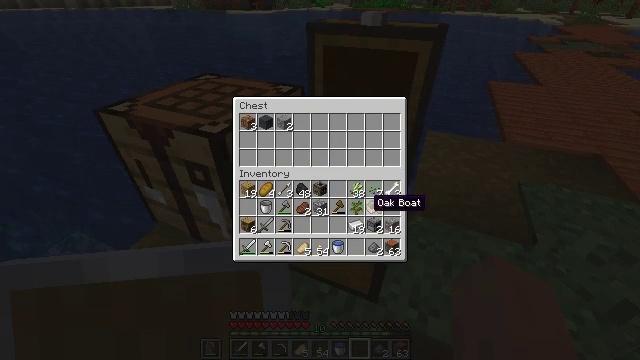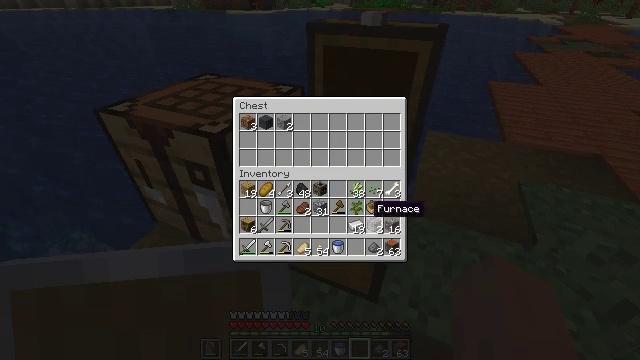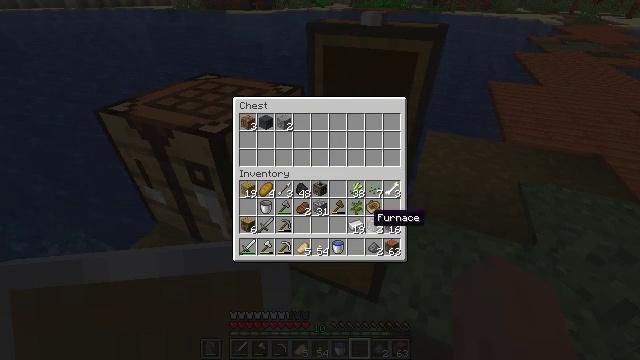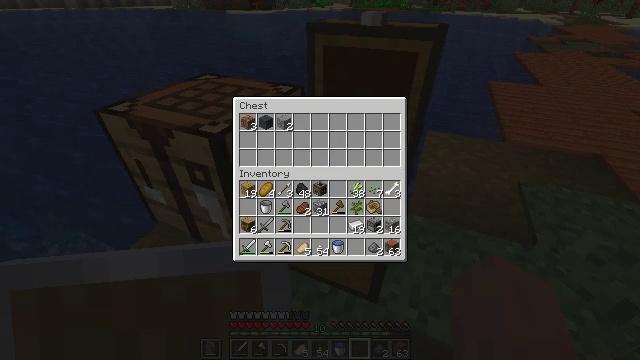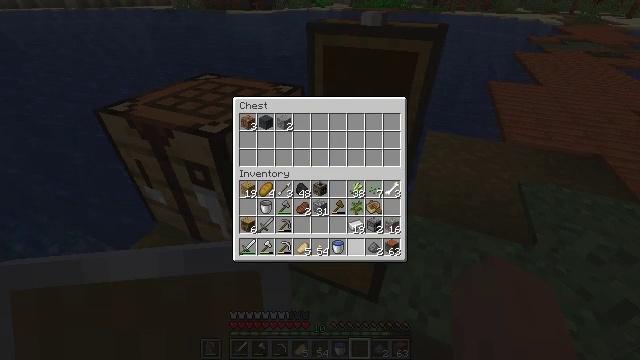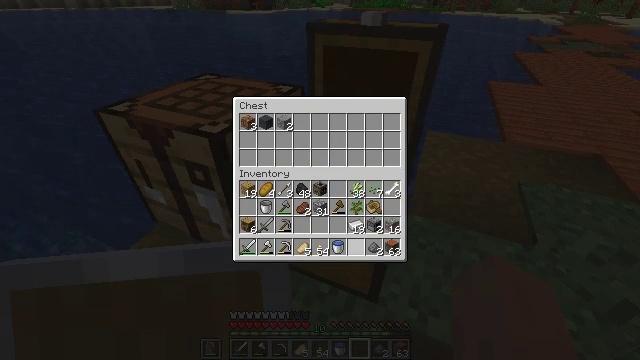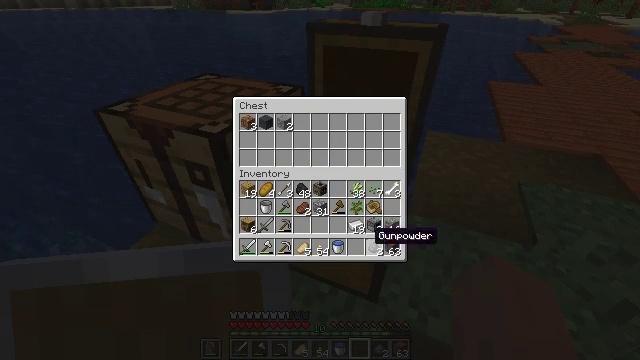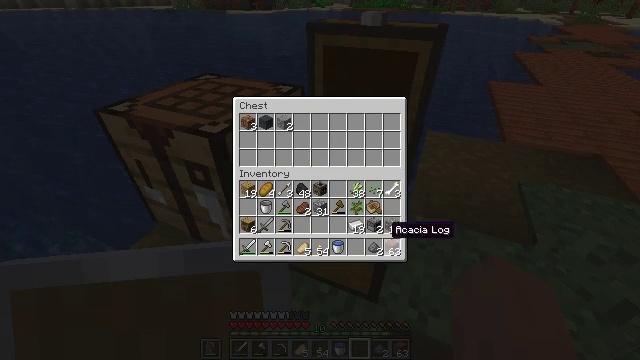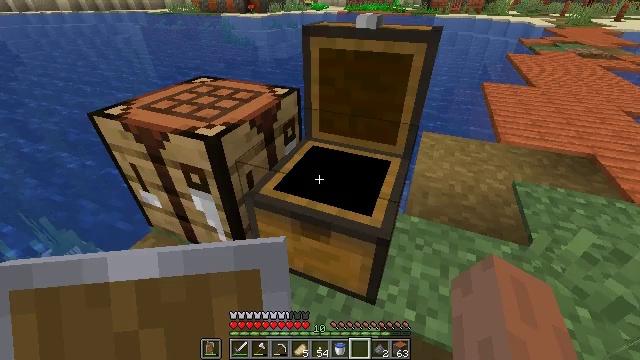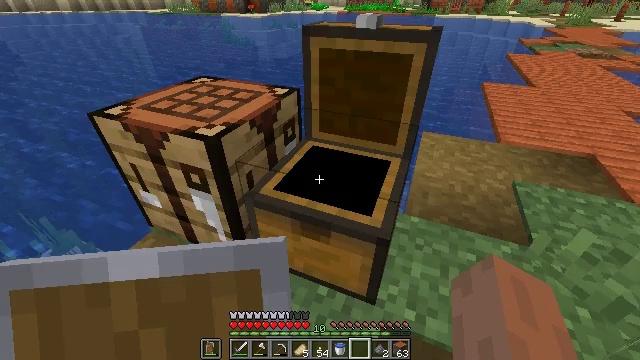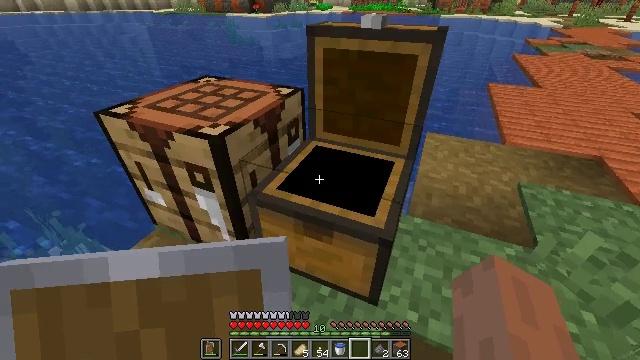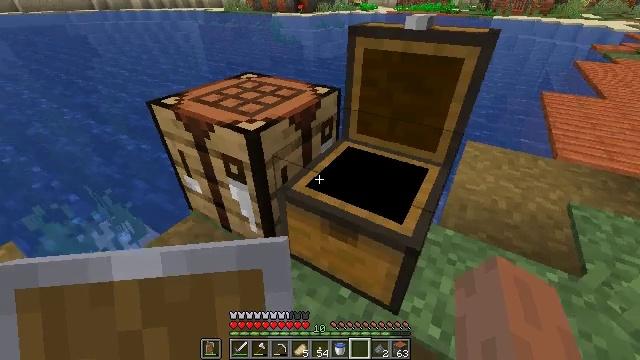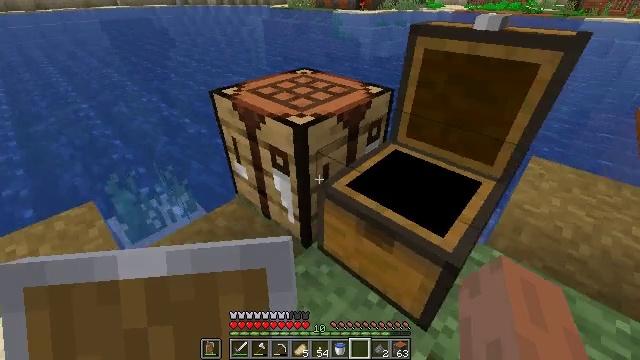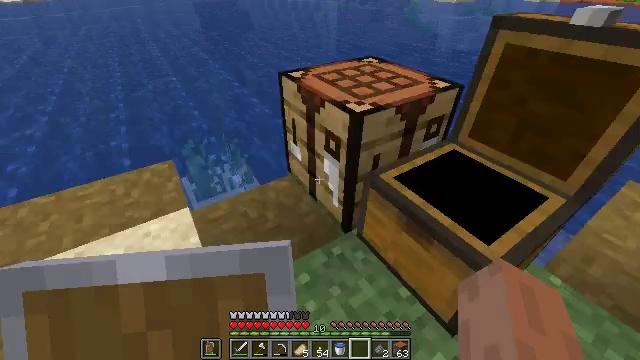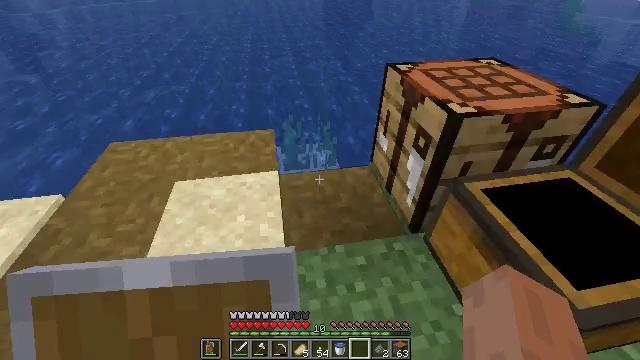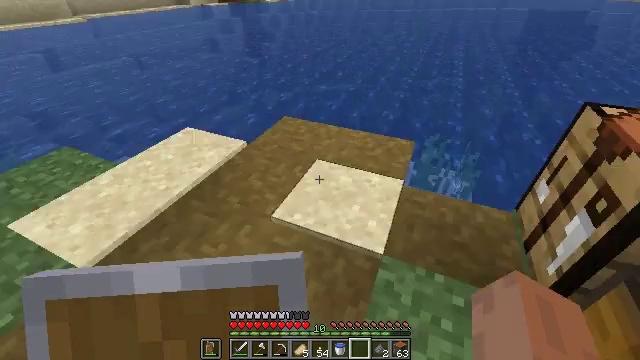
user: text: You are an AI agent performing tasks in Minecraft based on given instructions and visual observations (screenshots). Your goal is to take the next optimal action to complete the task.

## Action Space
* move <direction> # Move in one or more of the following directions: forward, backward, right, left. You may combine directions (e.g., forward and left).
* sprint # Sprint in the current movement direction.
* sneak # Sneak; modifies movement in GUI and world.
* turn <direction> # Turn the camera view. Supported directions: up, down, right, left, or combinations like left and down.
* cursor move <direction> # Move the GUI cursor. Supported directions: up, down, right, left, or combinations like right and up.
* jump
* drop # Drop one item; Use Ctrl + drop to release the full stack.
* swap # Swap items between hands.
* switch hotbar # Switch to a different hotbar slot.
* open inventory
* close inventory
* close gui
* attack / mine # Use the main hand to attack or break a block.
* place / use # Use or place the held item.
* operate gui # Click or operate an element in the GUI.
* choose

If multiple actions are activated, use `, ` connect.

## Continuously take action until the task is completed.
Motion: motion action
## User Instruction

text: Use acacia wood to craft acacia planks.
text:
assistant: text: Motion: sneak
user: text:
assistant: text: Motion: sneak, cursor move down
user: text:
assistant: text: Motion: sneak, cursor move left and down
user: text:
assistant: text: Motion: sneak
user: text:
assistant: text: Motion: sneak
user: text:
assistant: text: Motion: sneak, cursor move right
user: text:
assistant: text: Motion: cursor move right
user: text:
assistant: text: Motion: no_op
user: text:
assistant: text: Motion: close gui
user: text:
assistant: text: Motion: open inventory
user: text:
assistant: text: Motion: turn left
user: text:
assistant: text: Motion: turn left
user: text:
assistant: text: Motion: move back, turn left and down
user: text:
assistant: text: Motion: move back, turn left and down
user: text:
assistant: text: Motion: move back, turn left and up
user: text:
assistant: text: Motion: move back, turn left and up
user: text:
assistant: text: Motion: turn left and up
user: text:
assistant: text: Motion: no_op
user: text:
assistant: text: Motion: no_op
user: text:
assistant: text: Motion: no_op
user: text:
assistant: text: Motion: no_op
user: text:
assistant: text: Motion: close inventory
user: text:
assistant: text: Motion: close inventory
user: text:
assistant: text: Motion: close inventory
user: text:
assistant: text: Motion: open gui
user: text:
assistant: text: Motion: no_op
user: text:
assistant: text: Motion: no_op
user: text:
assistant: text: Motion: no_op
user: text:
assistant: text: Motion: no_op
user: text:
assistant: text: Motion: cursor move right and down